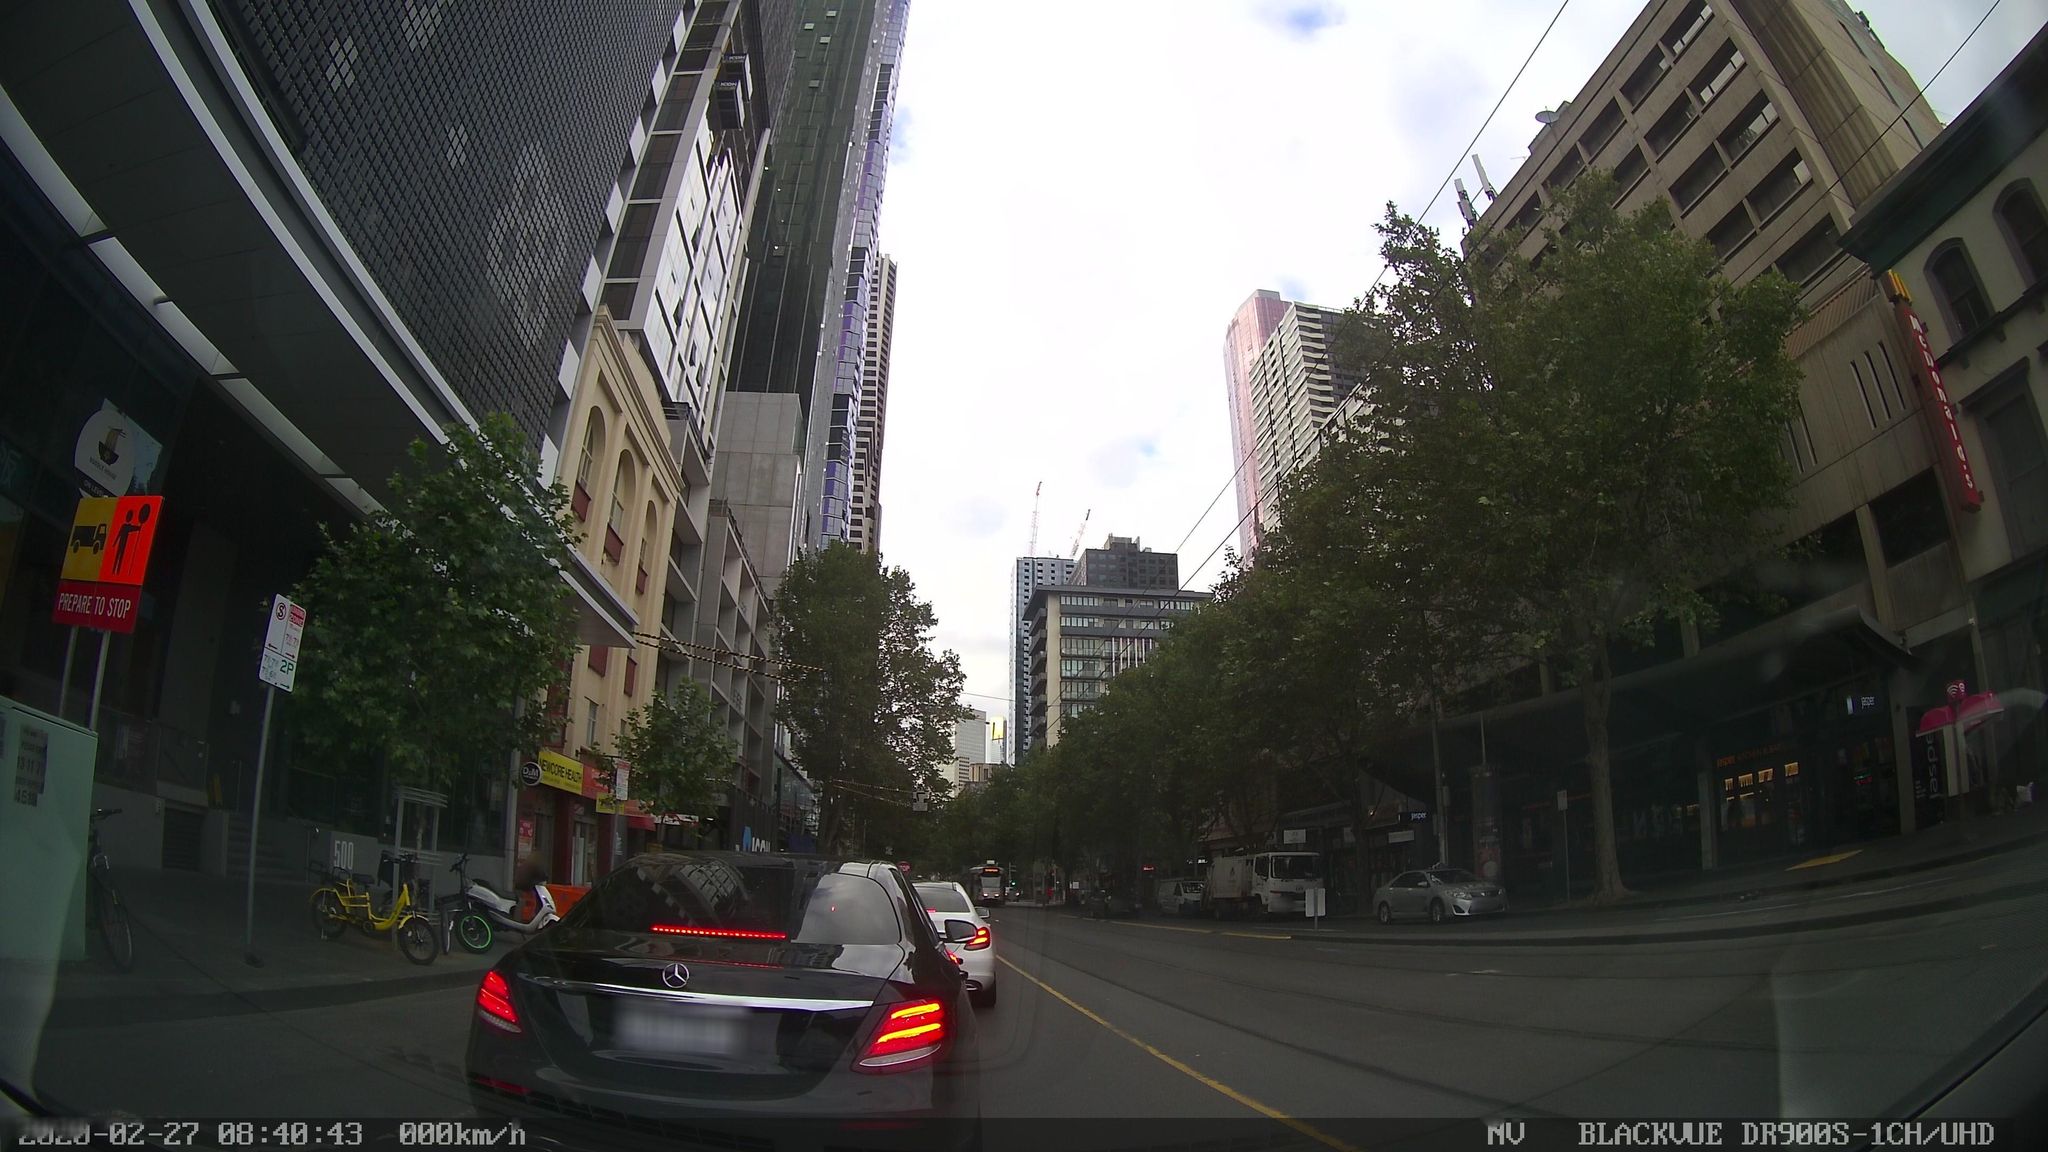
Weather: cloudy
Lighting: day
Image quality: good
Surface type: driving surface
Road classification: footway
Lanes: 2
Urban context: urban centre
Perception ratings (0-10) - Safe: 5, Lively: 8.39, Beautiful: 5.7, Boring: 0.29, Depressing: 2.31, Wealthy: 4.39